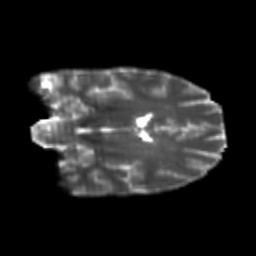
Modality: T2w
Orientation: coronal
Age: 24
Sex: male
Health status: healthy
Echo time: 0.074 s